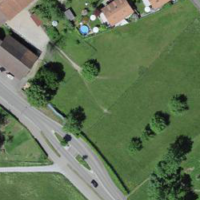
EUNIS habitat code: 25
Species observed at this site:
Centaurium erythraea
Ononis spinosa
Briza media